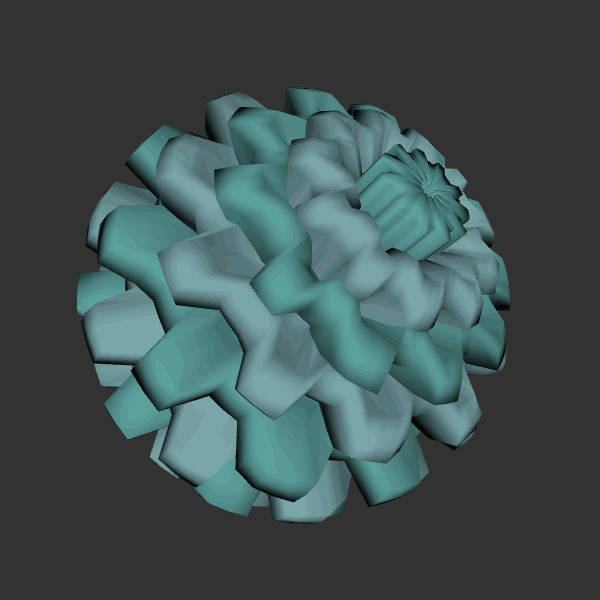
Background: dark